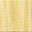
Piece: xx